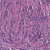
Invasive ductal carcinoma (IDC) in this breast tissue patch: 1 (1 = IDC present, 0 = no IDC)